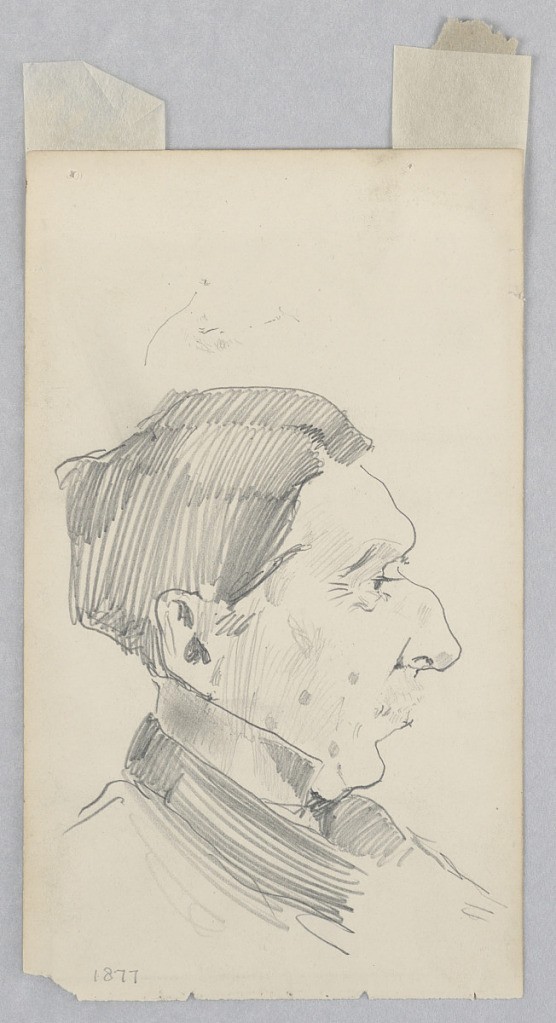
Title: Sketch, Portrait of a Man
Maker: Robert Frederick Blum, American, 1857–1903
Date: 1877
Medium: Graphite on wove paper
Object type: Drawing
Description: Head of a male figure shown in profile turned right. Reverse: Lines of sketches begun.